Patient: sex M, age 44
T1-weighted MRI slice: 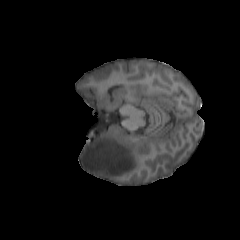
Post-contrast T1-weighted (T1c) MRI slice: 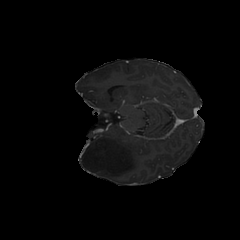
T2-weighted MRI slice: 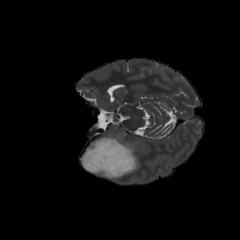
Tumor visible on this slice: yes
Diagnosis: Astrocytoma, IDH-mutant
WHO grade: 3